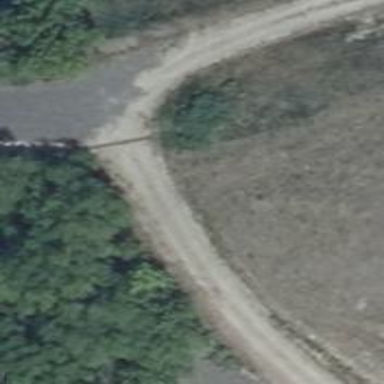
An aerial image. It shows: Ground track with grade3 quality.